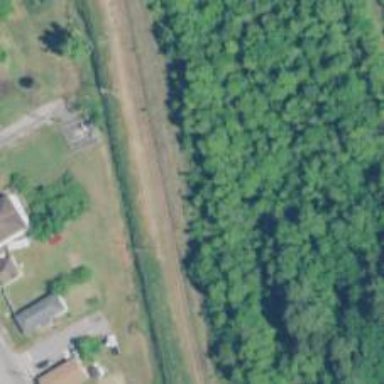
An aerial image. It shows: Abandoned railway yard.